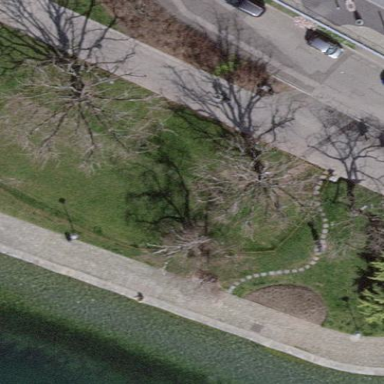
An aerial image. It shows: Park with grass surface.